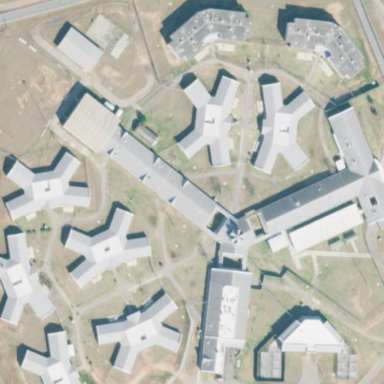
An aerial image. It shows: Prison enclosed by fence.